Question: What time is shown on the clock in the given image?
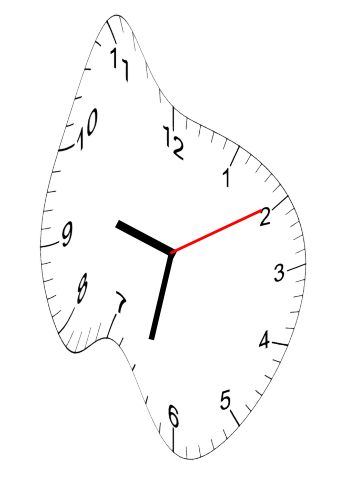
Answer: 09:32:10